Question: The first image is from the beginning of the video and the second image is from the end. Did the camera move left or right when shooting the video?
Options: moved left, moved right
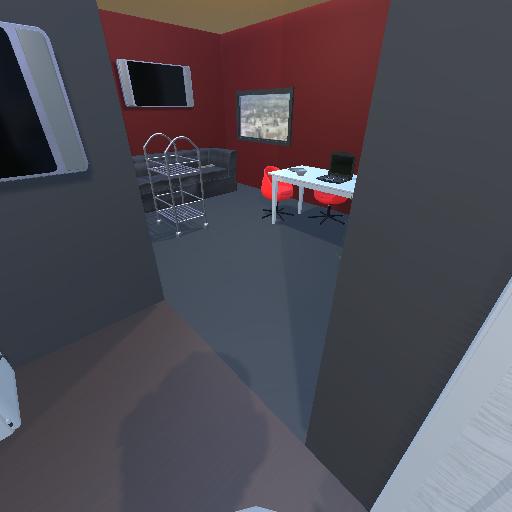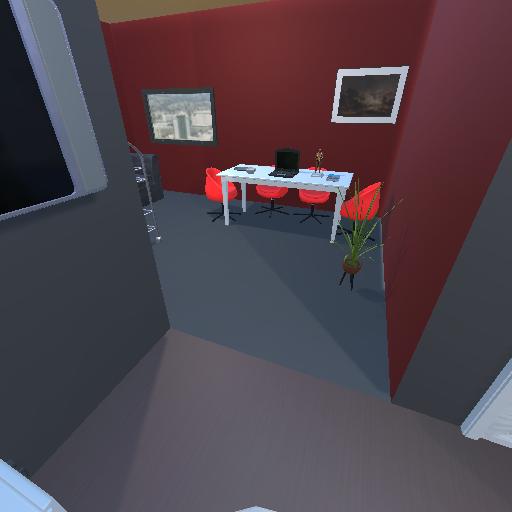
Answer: moved left